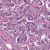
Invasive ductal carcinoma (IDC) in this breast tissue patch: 1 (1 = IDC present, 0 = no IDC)